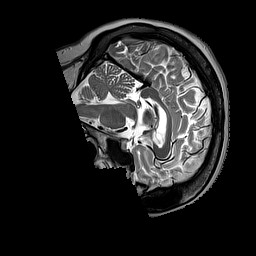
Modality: T2w
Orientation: sagittal
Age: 40
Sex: female
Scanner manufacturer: siemens
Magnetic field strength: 3 T
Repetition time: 3.2 s
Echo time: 0.212 s